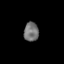
Tissue: lung
Cell type: Epithelial cells
Senescence score: 0.6367
Nuclear area (px): 275
Mean DAPI intensity: 115.604